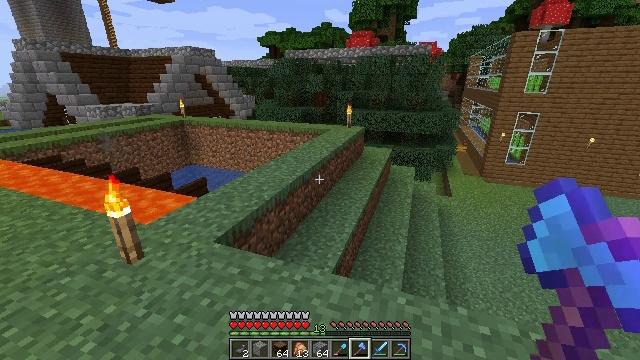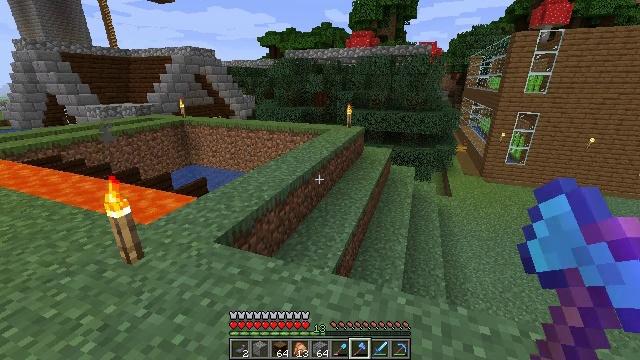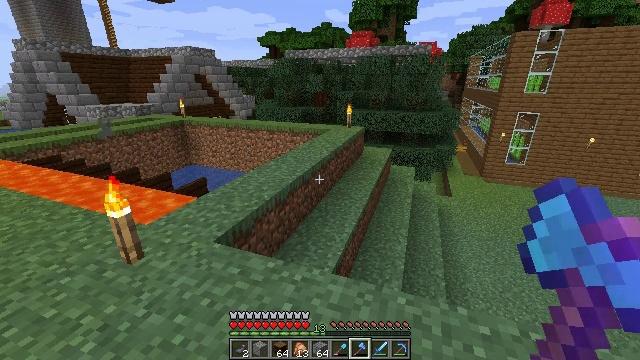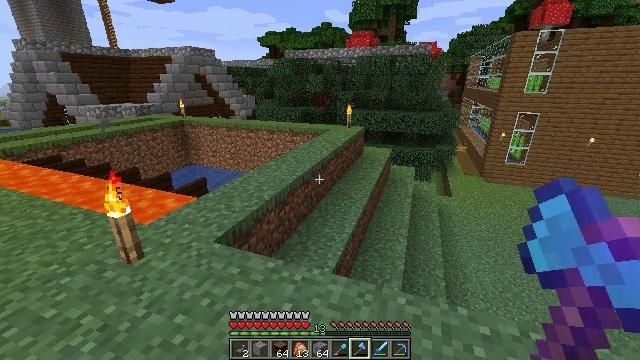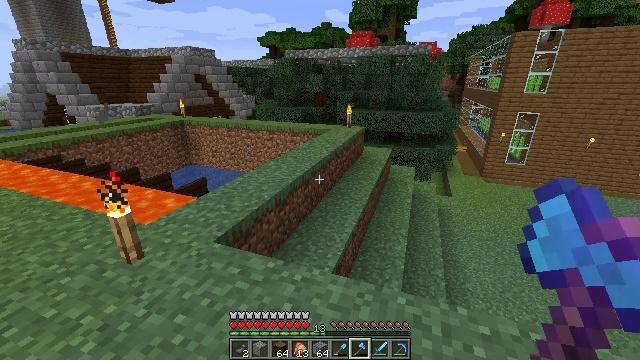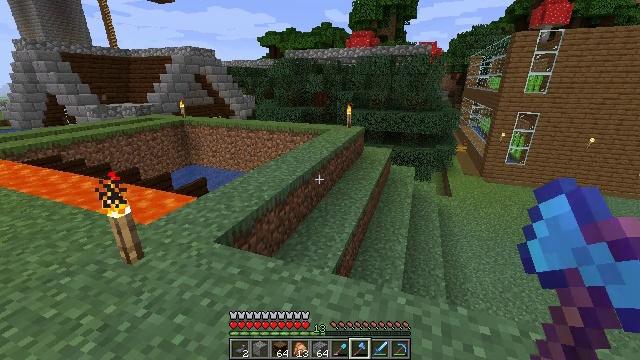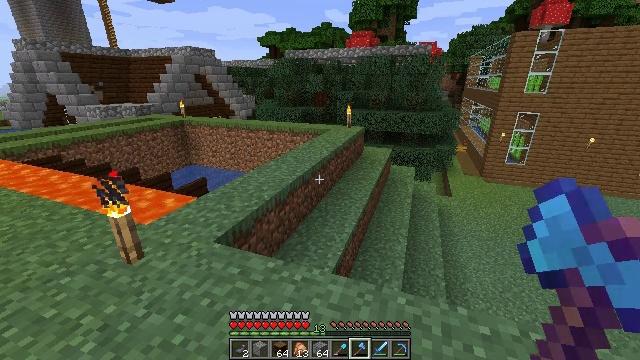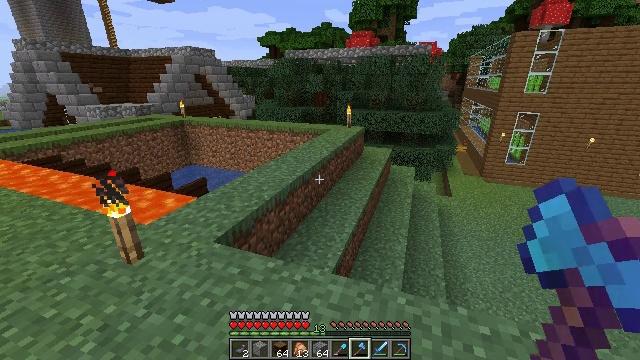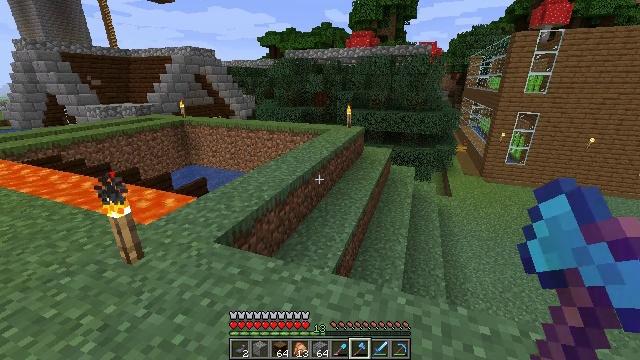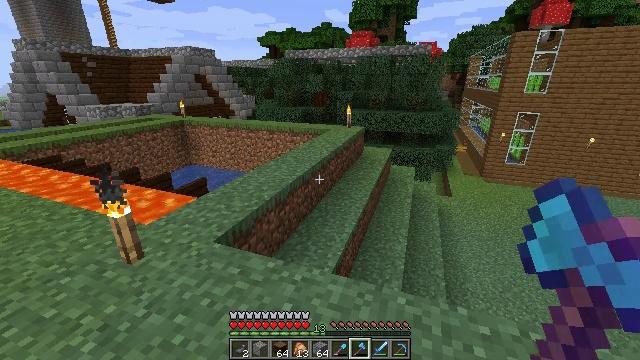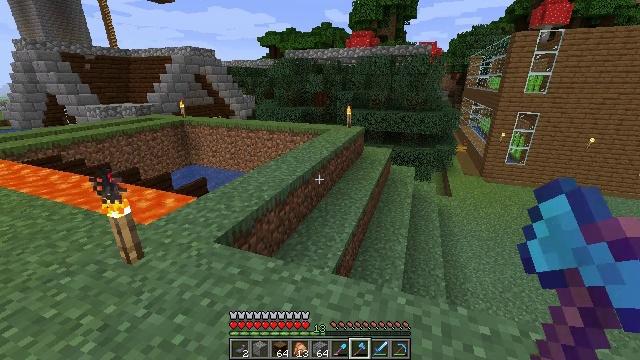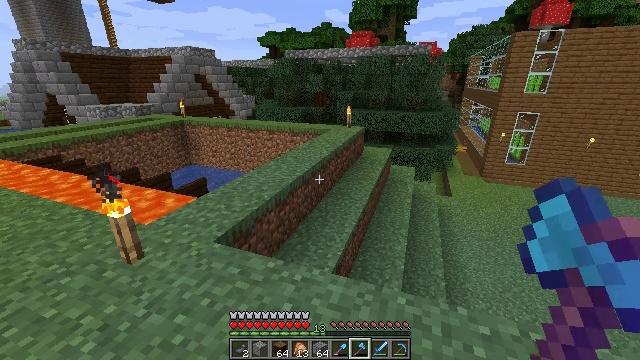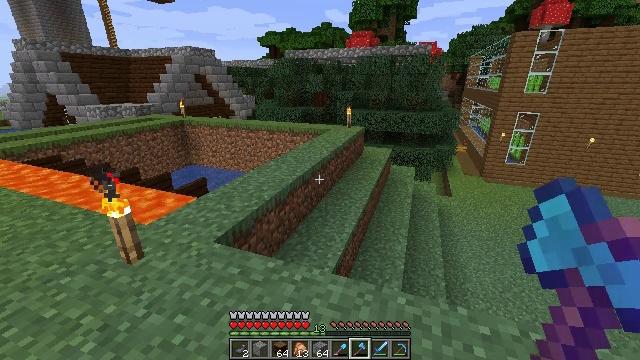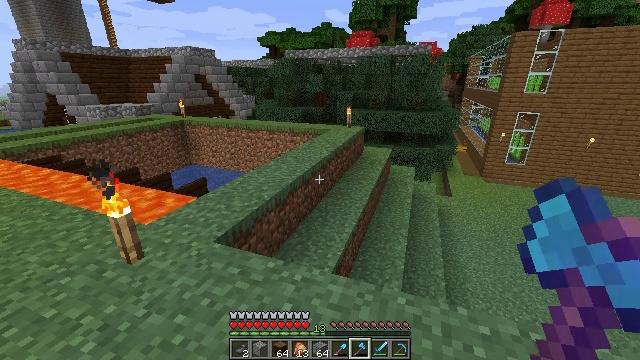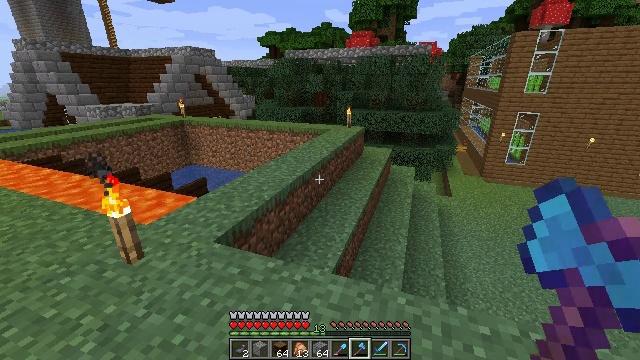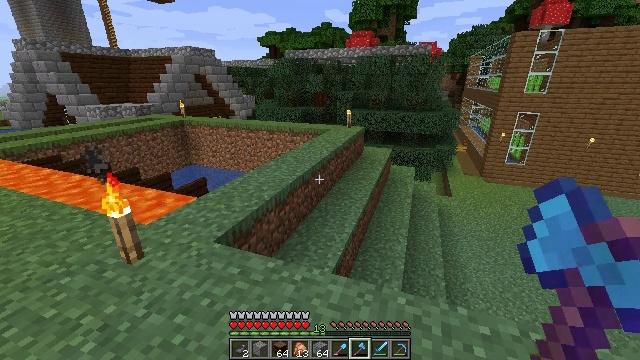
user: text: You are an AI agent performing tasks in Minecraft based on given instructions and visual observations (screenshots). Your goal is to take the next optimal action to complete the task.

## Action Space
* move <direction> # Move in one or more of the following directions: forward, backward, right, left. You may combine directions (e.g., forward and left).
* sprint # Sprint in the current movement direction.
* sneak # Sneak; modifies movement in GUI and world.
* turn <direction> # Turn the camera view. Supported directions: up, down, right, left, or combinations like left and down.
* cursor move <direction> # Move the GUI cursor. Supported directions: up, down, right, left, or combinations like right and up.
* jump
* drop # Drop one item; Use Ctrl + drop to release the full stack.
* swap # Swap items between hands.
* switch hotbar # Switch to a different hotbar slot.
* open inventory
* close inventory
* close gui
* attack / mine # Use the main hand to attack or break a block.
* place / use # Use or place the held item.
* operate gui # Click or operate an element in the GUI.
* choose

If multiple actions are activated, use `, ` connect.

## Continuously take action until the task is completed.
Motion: motion action
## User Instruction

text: Break the mature wheat plants.
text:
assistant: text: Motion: no_op
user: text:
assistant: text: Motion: no_op
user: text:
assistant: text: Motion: no_op
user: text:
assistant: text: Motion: no_op
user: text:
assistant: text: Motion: no_op
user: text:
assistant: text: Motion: no_op
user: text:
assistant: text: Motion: no_op
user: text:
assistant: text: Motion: no_op
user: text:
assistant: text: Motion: no_op
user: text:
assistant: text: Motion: no_op
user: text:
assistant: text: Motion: no_op
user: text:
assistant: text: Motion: no_op
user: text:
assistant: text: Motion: no_op
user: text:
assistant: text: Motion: no_op
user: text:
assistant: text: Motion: no_op
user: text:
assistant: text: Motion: no_op
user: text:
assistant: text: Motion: no_op
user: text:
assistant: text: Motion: no_op
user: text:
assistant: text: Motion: no_op
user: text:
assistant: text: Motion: no_op
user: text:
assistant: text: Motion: no_op
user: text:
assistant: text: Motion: no_op
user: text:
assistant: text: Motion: no_op
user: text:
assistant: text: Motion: no_op
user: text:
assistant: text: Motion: no_op
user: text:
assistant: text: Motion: no_op
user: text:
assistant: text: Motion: no_op
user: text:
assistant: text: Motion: no_op
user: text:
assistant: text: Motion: no_op
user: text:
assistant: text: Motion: no_op